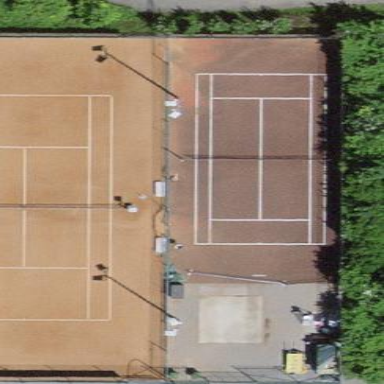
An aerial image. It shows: Tennis court with tartan surface on leisure land pitch.